Field crop: maize
Growth stage: 2
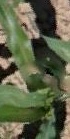
Species: maize